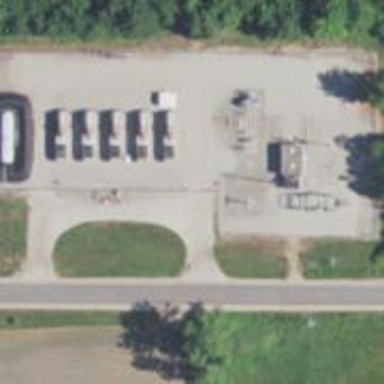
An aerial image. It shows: Generator for power supply.